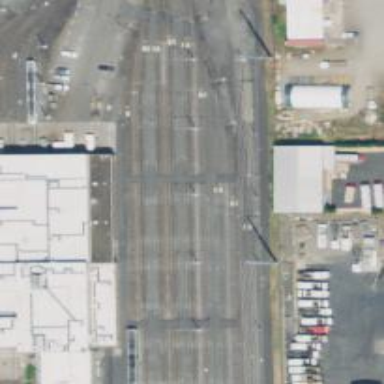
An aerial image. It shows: Railway level crossing.